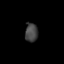
Tissue: skin
Cell type: Epithelial cells
Senescence score: 0.2628
Nuclear area (px): 232
Mean DAPI intensity: 67.582